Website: bh-photo
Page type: payment
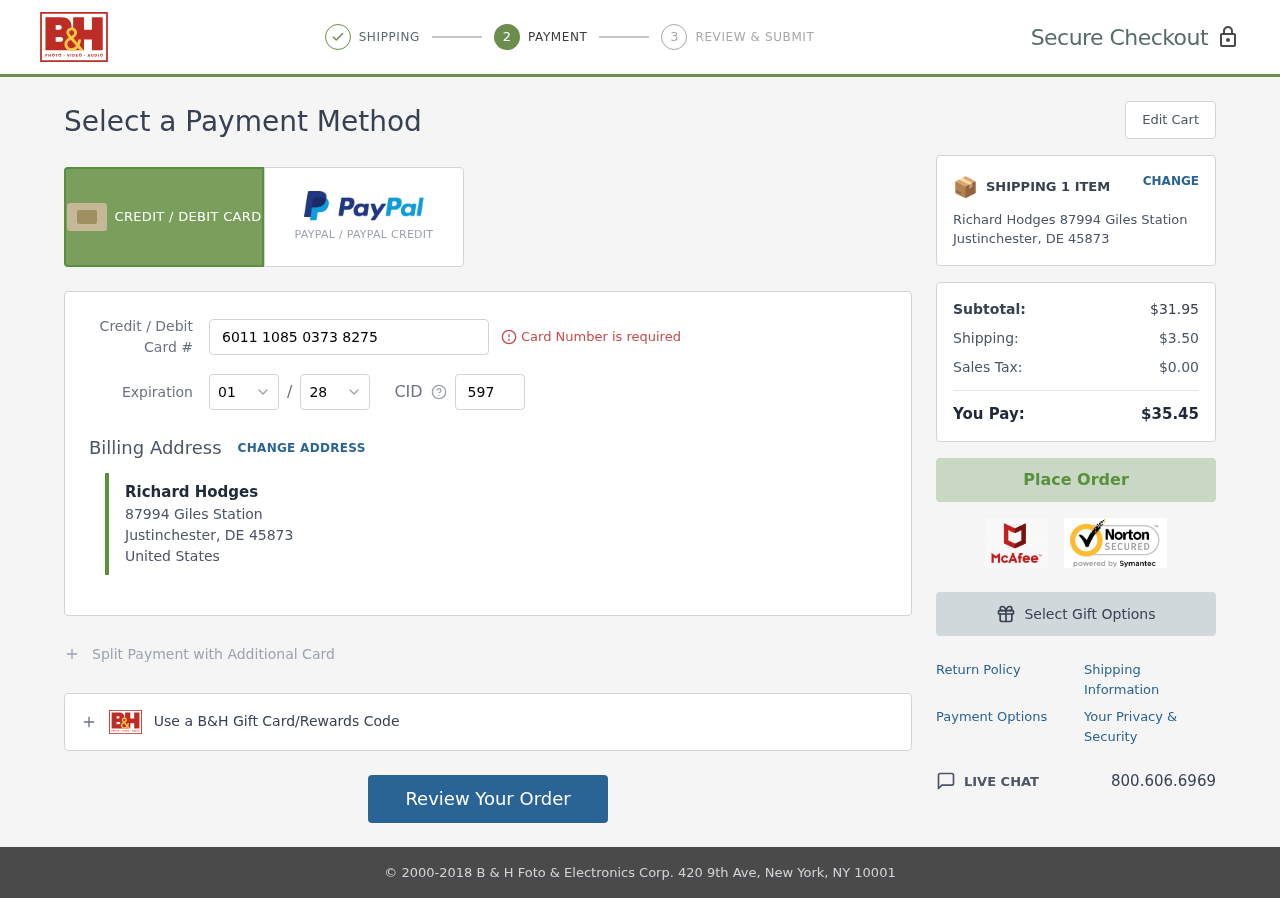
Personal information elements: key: PII_CARD_CVV
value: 597
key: PII_CARD_EXPIRY_MONTH
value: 01
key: PII_CARD_EXPIRY_YEAR
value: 28
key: PII_CARD_NUMBER
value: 6011 1085 0373 8275
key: PII_CITY
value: Justinchester
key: PII_COUNTRY
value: United States
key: PII_FULLNAME
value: Richard Hodges
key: PII_POSTCODE
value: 45873
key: PII_STATE_ABBR
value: DE
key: PII_STREET
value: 87994 Giles Station
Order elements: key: ORDER_NUM_ITEMS
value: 1
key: ORDER_SUBTOTAL
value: $31.95
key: ORDER_SHIPPING_COST
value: $3.50
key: ORDER_TAX
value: $0.00
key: ORDER_TOTAL
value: $35.45